Brain MRI, t1w sequence, axial 2D slice.
Patient: age 29, sex F, weight 95 kg, height 1.95 m
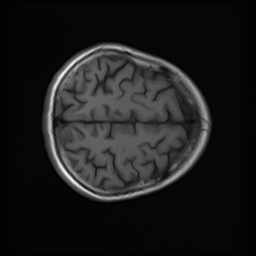